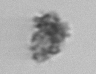
Label: detritus